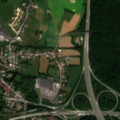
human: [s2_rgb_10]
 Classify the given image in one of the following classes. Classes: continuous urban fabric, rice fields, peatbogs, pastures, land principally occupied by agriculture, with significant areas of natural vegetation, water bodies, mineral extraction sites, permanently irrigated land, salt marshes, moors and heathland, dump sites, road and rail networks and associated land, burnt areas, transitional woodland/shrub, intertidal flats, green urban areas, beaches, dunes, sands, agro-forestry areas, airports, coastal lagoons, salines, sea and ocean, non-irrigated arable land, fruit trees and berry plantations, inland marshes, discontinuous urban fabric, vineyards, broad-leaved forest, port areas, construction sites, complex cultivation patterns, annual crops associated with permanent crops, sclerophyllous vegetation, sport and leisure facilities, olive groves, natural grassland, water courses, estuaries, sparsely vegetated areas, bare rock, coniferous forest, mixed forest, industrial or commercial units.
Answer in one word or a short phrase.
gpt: discontinuous urban fabric, road and rail networks and associated land, non-irrigated arable land, complex cultivation patterns, broad-leaved forest